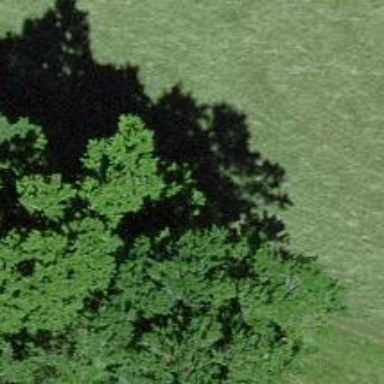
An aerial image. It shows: Disc golf hole in disc golf sport setting.